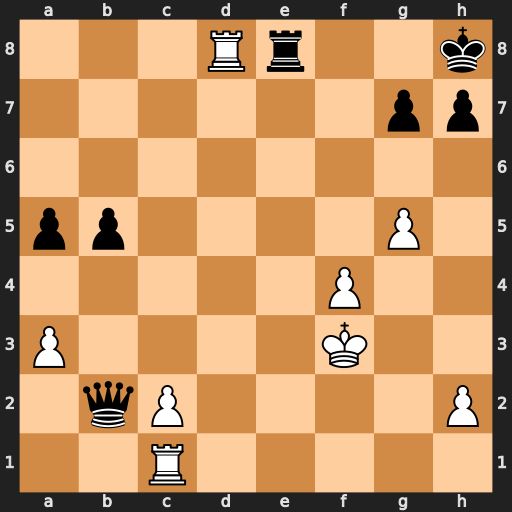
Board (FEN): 3Rr2k/6pp/8/pp4P1/5P2/P4K2/1qP4P/2R5
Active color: w
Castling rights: -
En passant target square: -
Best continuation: Rxe8#